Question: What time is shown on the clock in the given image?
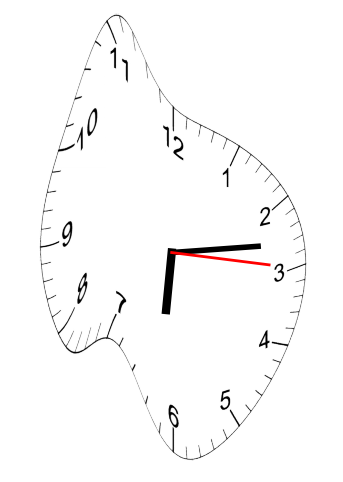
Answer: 06:13:15